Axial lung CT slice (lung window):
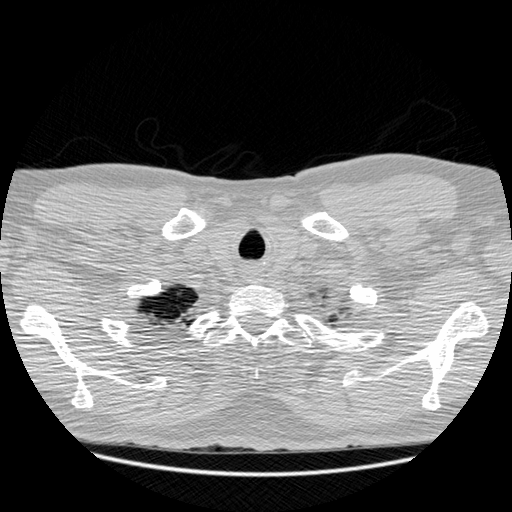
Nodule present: no